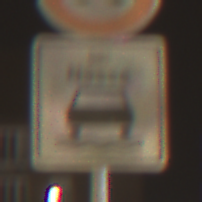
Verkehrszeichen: BeiNaesse
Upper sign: Geschwindigkeit80
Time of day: Night
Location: Outdoor (Urban)
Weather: Clear
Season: NotSpecified
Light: Artificial